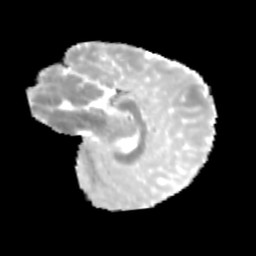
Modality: MD
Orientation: sagittal
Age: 12
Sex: female
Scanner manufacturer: siemens
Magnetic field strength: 3 T
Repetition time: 3.8 s
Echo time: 0.07 s